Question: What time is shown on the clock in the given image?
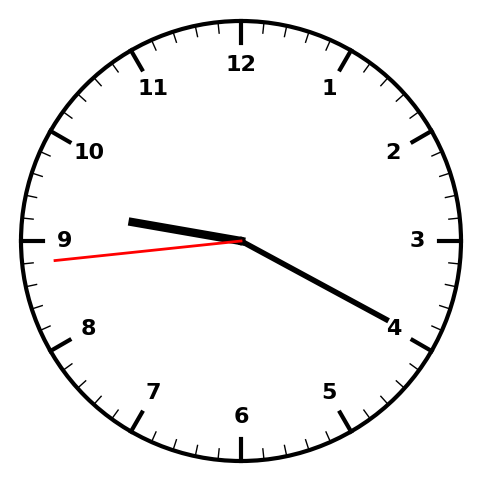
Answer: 09:19:44